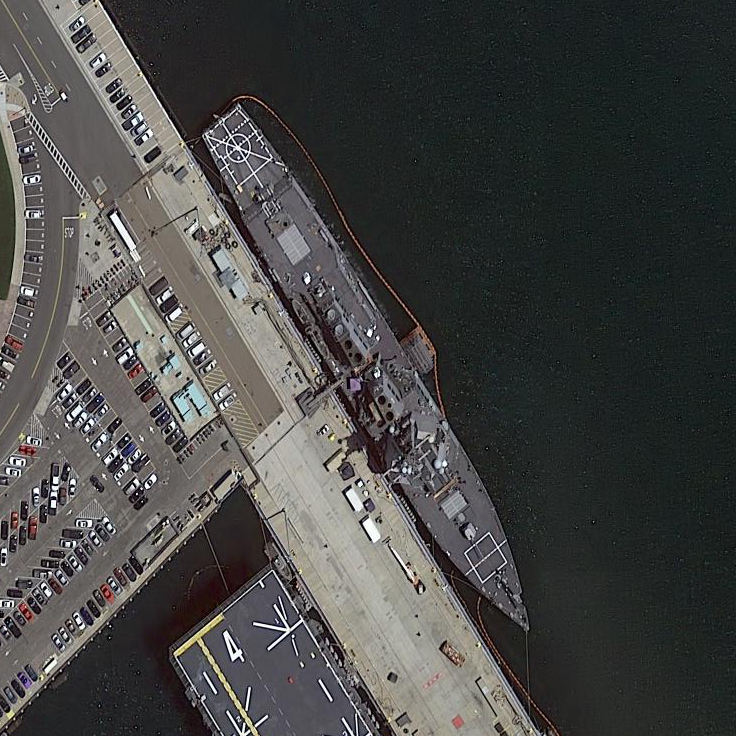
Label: destroyer